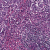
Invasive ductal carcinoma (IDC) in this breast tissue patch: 0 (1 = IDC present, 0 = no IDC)